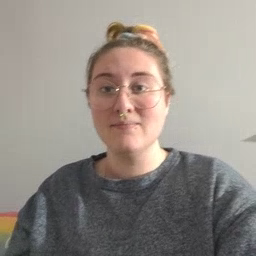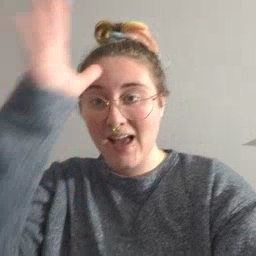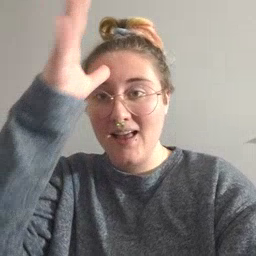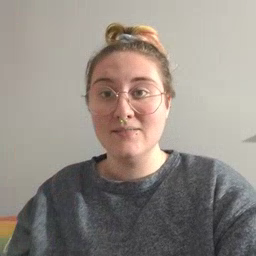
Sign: dad